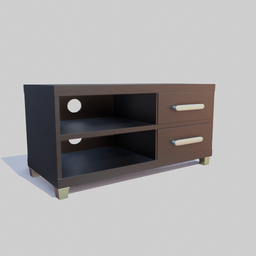
Label: furniture